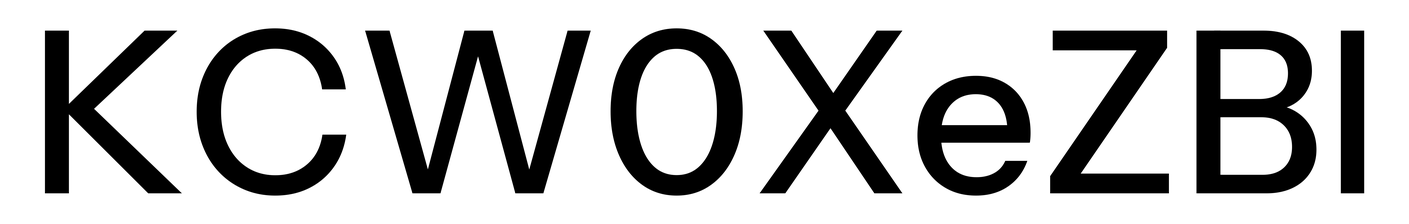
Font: InstrumentSans_Medium